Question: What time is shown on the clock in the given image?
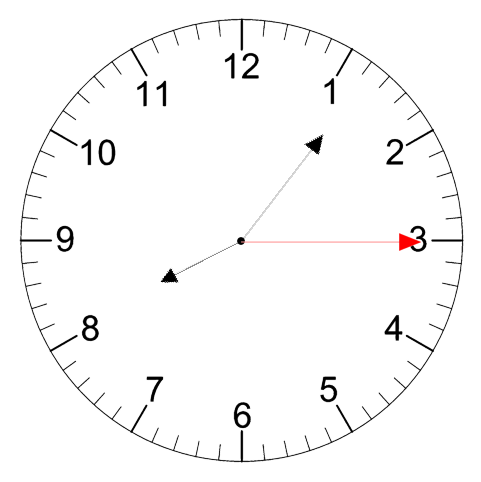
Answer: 08:06:15